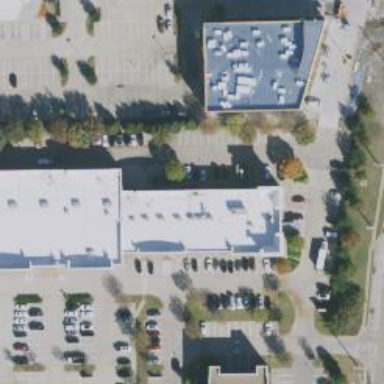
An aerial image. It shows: Clinic.